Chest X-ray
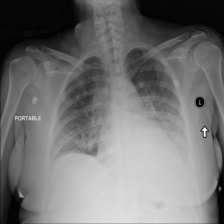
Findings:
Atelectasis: negative
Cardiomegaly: negative
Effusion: negative
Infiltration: positive
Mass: negative
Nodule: negative
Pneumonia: positive
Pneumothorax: negative
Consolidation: positive
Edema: negative
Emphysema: negative
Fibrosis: negative
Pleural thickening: negative
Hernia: negative